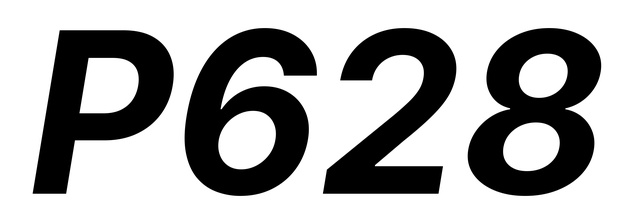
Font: Inter-Italic_Bold_Italic